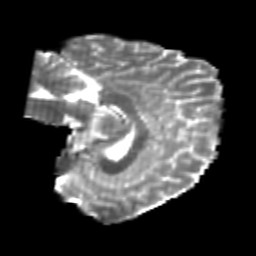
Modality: T2w
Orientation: sagittal
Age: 20
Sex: male
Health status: healthy
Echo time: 0.074 s